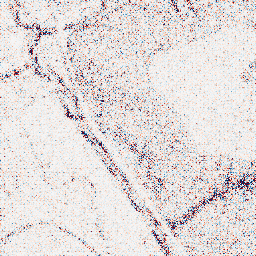
Category: wavelet
Decomposition family: wavelet_reverse_biorthogonal
Decomposition parameters: wavelet: rbio4.4
level: 1
Upsampling method: regularized
Upsampling parameters: scale: 2
lambda_reg: 0.1
Upsampling scale: 2